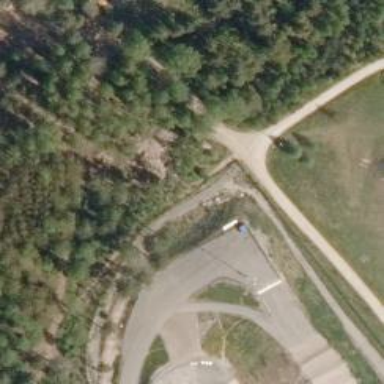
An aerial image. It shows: Disc golf basket.